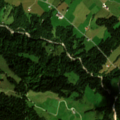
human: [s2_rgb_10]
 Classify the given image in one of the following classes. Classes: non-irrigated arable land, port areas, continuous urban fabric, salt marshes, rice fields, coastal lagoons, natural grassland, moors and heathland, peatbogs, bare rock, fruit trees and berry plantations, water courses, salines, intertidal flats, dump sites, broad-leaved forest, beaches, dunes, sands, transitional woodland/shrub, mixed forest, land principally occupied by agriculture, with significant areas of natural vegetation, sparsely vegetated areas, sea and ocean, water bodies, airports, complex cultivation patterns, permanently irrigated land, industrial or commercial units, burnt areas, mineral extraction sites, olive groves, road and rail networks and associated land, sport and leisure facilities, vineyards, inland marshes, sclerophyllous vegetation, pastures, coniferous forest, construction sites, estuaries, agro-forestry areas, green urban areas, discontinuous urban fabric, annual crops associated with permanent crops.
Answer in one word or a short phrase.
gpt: pastures, complex cultivation patterns, land principally occupied by agriculture, with significant areas of natural vegetation, coniferous forest, mixed forest, natural grassland